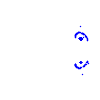
Particle: electron